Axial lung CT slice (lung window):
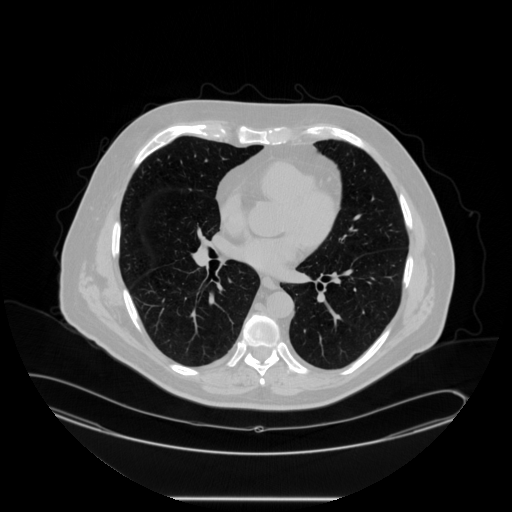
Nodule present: no